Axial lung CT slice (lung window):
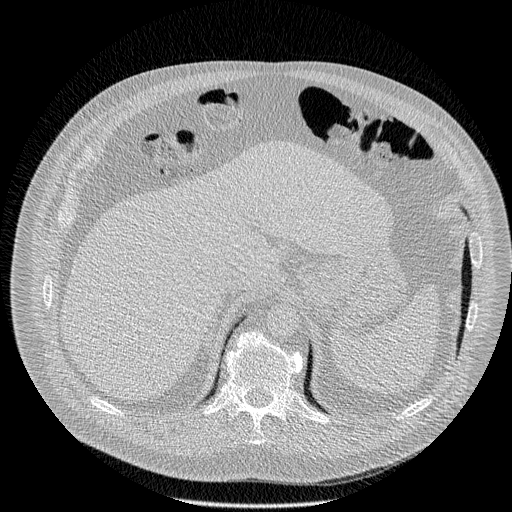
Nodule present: no